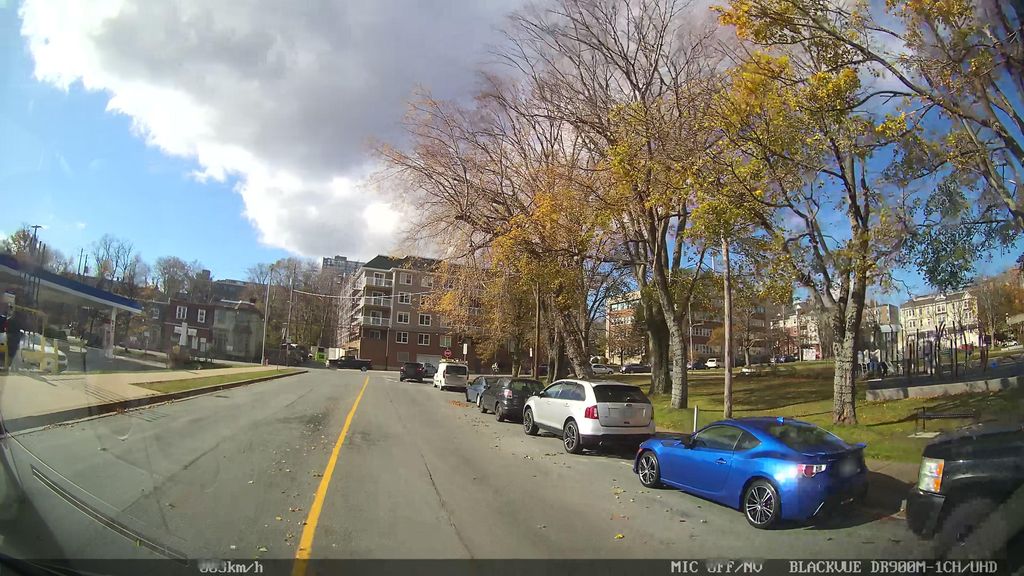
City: halifax